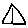
Label: triangle